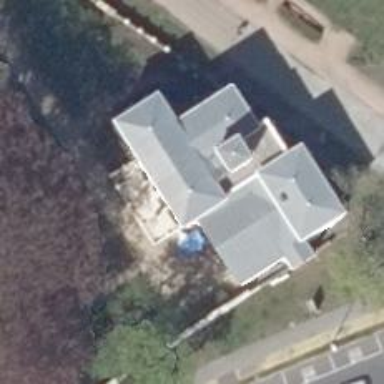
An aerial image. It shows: View of roof edge.